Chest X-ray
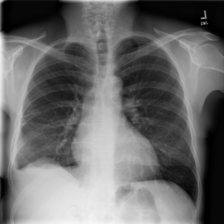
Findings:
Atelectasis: negative
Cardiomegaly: negative
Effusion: negative
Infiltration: positive
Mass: negative
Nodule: negative
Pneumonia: negative
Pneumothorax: positive
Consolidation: positive
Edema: negative
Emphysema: negative
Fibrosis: negative
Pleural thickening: positive
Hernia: negative